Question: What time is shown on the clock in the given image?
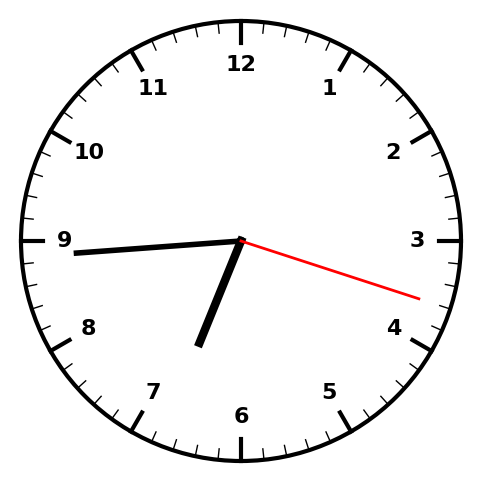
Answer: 06:44:18